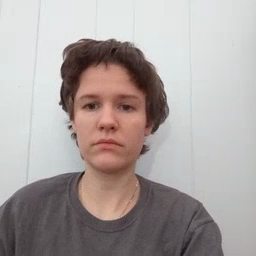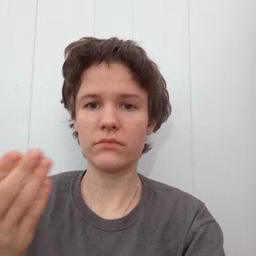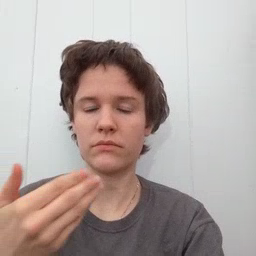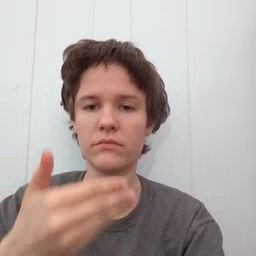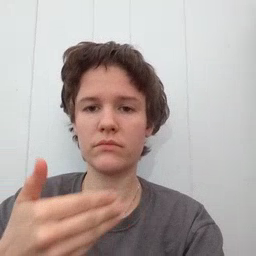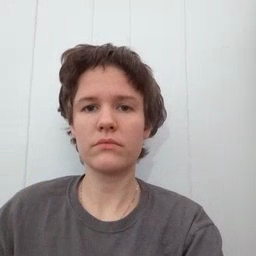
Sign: close